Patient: sex F, age 59
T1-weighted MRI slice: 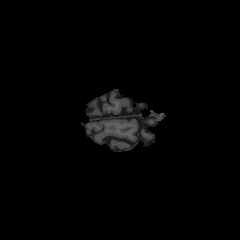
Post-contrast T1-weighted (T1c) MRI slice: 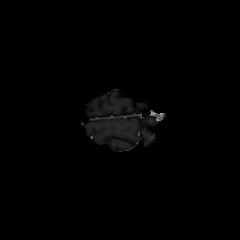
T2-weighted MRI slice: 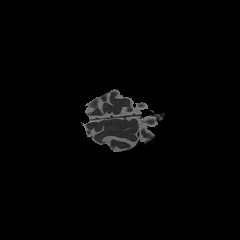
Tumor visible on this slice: no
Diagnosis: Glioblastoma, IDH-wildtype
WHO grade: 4